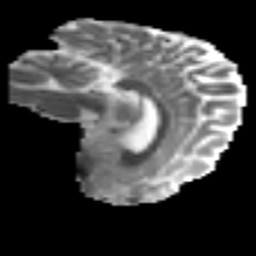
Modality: MD
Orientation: sagittal
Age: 19
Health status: ill
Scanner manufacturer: philips
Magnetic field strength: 3 T
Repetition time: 9 s
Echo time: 0.127 s